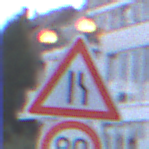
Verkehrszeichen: EinseitigVerengteFahrbahnRechts
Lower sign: Geschwindigkeit80
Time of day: SunriseSunset
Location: Outdoor (Urban)
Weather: PartlyCloudy
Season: NotSpecified
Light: Natural